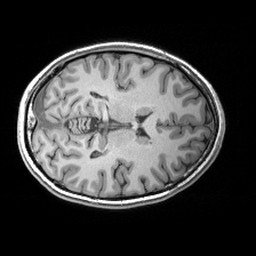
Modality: T1w
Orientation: axial
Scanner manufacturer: siemens
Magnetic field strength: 3 T
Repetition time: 2.53 s
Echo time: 0.00299 s